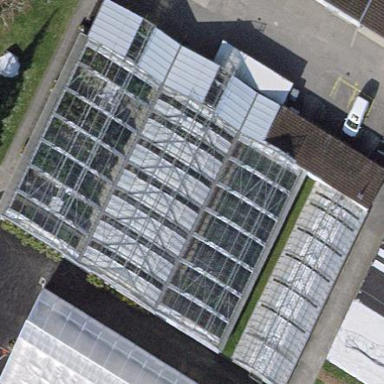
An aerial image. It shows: Greenhouse.